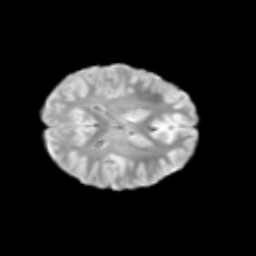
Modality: T2w
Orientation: axial
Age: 11
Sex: female
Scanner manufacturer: siemens
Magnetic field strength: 3 T
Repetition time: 3.8 s
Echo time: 0.07 s